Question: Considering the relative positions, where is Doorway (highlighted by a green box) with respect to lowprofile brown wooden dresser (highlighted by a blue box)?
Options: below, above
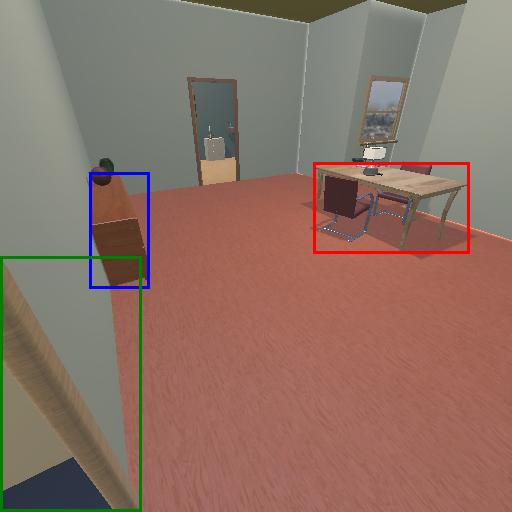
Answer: below